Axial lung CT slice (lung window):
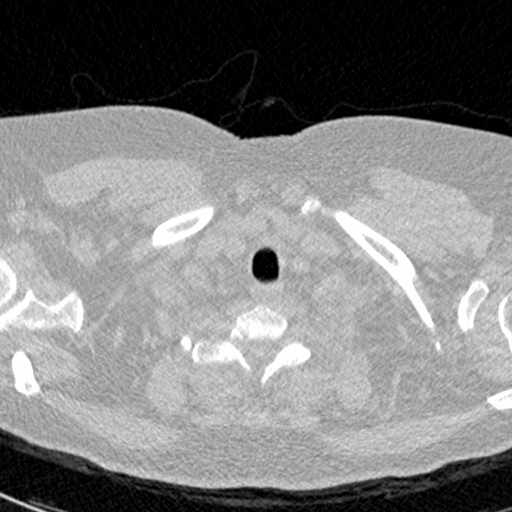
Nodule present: no